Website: macys
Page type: billing-address
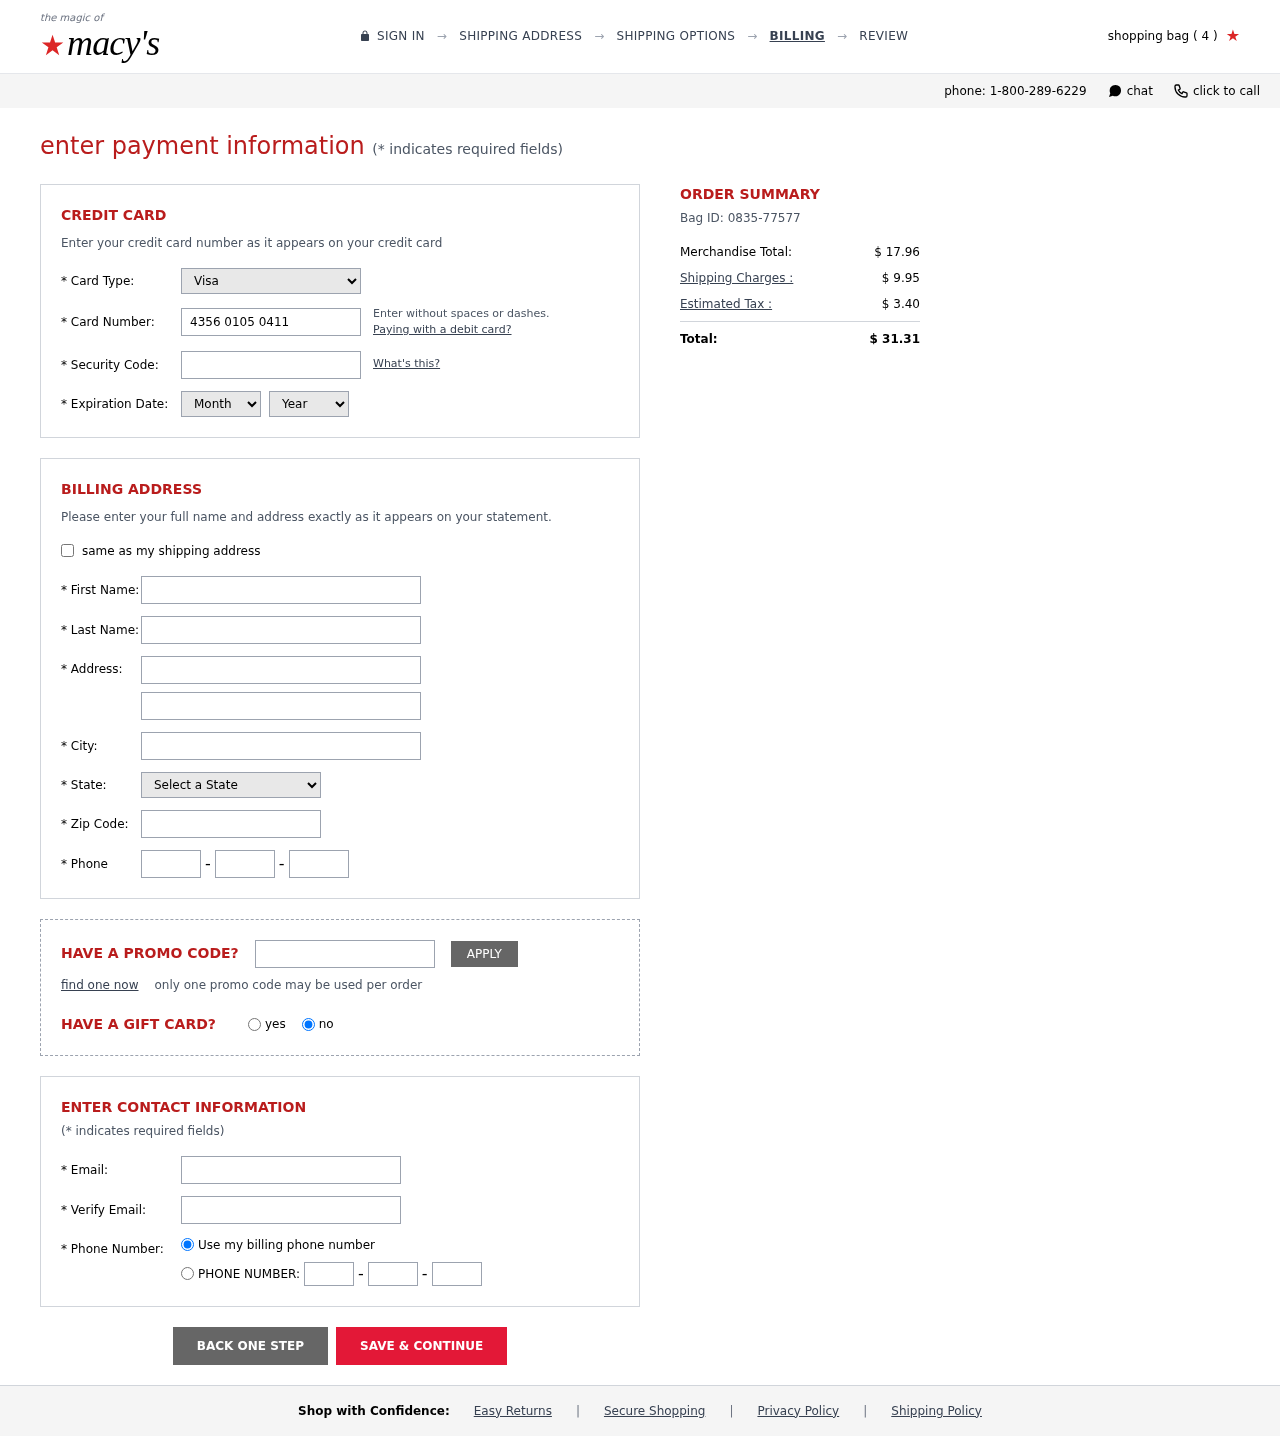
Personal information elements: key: PII_CARD_CVV
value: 452
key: PII_CARD_EXPIRY_MONTH
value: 06
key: PII_CARD_EXPIRY_YEAR
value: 28
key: PII_CARD_NUMBER
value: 4356 0105 0411 4167
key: PII_CARD_TYPE
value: Visa
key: PII_CITY
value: Barryborough
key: PII_EMAIL
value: jessica_johnson@yahoo.com
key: PII_FIRSTNAME
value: Jessica
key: PII_LASTNAME
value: Johnson
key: PII_PHONE_AREA
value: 893
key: PII_PHONE_PREFIX
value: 884
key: PII_PHONE_SUFFIX
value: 7905
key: PII_POSTCODE
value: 36316
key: PII_STATE_ABBR
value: AL
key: PII_STREET
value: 9229 Holly Freeway
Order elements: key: ORDER_NUM_ITEMS
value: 4
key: ORDER_ID
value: Bag ID: 0835-77577
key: ORDER_SUBTOTAL
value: $ 17.96
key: ORDER_SHIPPING_COST
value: $ 9.95
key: ORDER_TAX
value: $ 3.40
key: ORDER_TOTAL
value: $ 31.31